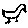
Label: bird